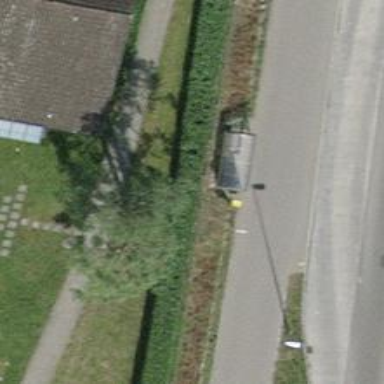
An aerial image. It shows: Post box.